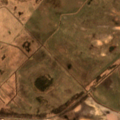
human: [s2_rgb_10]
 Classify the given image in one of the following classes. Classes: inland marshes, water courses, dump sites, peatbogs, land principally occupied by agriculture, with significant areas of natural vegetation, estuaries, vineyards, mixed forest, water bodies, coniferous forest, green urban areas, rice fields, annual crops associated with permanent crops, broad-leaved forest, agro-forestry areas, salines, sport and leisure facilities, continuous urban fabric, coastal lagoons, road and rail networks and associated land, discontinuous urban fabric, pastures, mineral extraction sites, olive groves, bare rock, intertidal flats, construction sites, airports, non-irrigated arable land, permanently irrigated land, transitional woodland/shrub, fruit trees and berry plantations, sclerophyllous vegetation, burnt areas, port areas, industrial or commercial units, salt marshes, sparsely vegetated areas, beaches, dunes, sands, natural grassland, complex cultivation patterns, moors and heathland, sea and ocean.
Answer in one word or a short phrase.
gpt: non-irrigated arable land